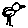
Label: bird